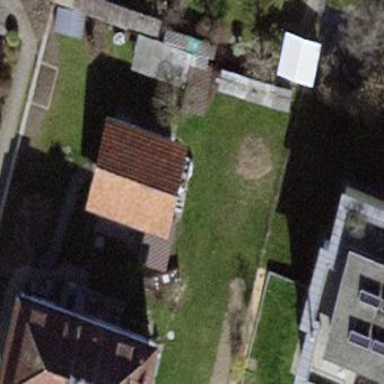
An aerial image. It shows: Hut.